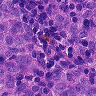
Metastatic tissue present: yes